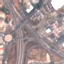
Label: Highway